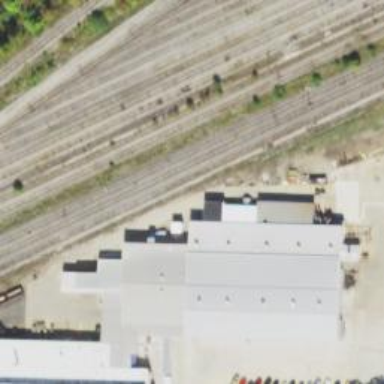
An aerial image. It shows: Railway yard in service.